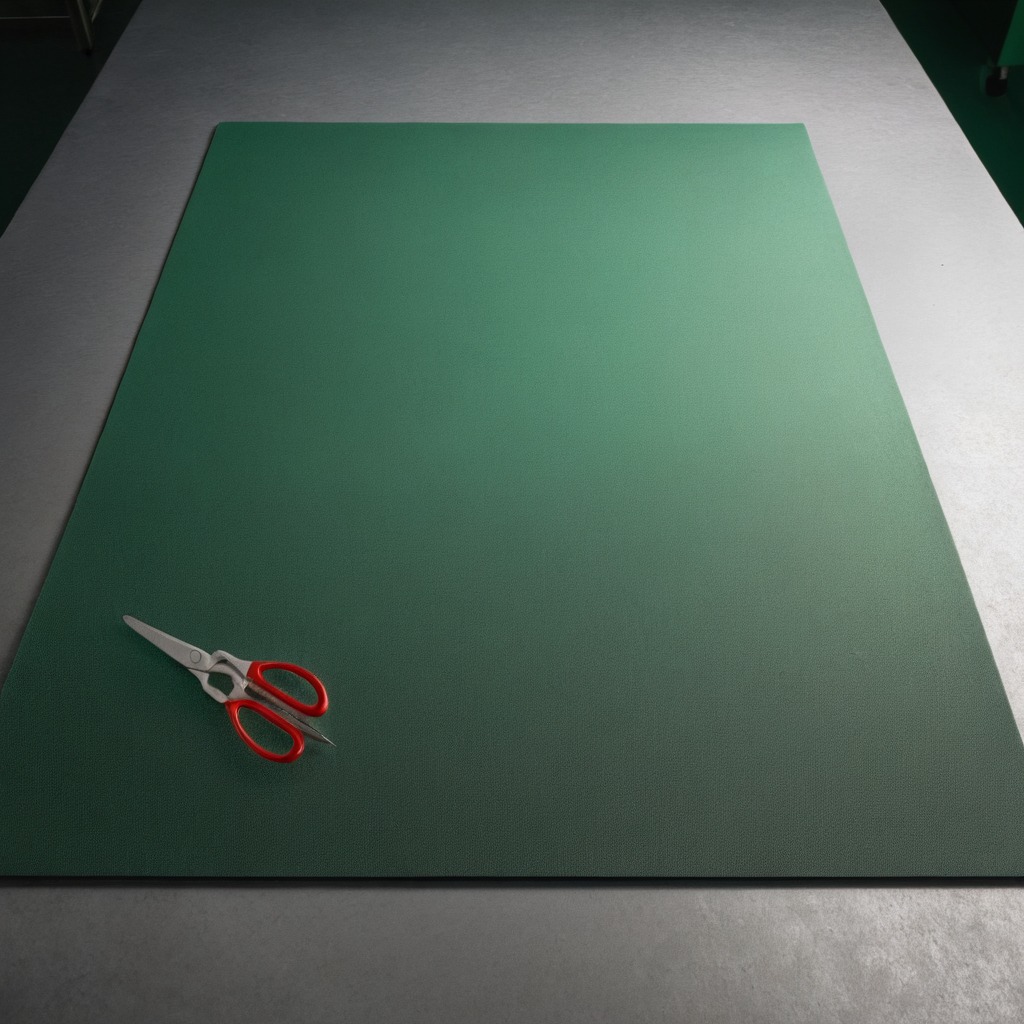
A scissor lies on the clean granite tabletop covered with a green rubber mat inside a workshop under bright overhead lighting crisp shadows high clarity worn but beneath the mat